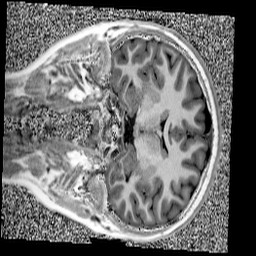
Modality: UNIT1
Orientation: coronal
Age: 11
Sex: female
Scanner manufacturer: siemens
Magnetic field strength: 3 T
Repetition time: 4 s
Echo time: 0.00303 s